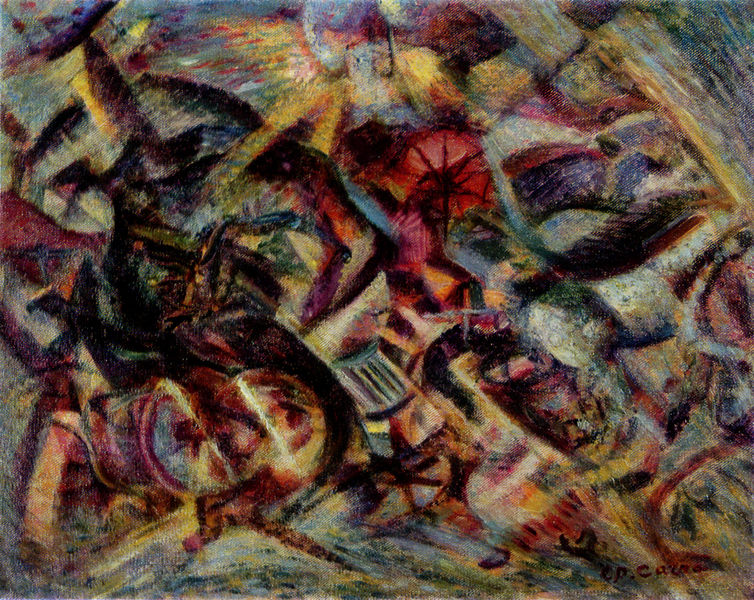
Titel: Sobbalzi di Carrozza
Künstler: Carlo Carrà
Standort: Kitchawan (NY)
Institution: Collection H. Rothschild
Schlagwörter: blau, gemälde, kampf, weiß, gelb, grün, kubismus, ocker, bewegung, braun, bunt, grau, hell, kreide, pastell, schwarz, ölbild, rose, rot, schirm, tiere, malerei, muster, signatur, öl, sonne, rosa, fliegen, kreis, pferd, rund, chaos, hellblau, schnell, farbig, italien, moderne, abstrakt, farben, fläche, flächen, modern, formen, lila, violett, linien, wild, duktus, streifen, striche, abstraktion, pink, futurismus, eckig, form, strich, klassische moderne, pinsel, pinselstrich, ungegenständlich, kandinsky, chagall, ölkreide, rotation, marc, carra, dynamismus, um den mittelpunkt